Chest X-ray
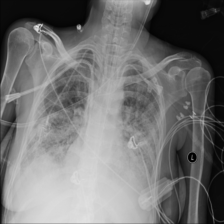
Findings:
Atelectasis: negative
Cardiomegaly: negative
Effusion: negative
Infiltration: positive
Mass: negative
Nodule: positive
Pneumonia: negative
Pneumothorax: negative
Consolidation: negative
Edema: negative
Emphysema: negative
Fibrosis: negative
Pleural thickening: negative
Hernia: negative